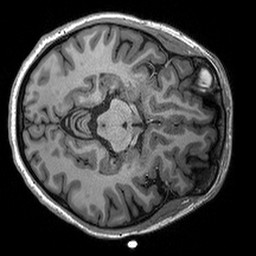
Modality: T1w
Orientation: axial
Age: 25
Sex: female
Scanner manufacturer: siemens
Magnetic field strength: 3 T
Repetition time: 2.3 s
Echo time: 0.00298 s